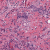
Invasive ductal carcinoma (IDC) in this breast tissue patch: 1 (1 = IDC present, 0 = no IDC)